Question: Working on an assignment requesting to calculate the value of 'y', if 'n' and 'x' are given,
Assignment:
Should the line:
'''
P=P*(F+i/2);
'''
be inside the 'else{ }'?!
The code:
'''
//Calculate the value of 'y';
#include<iostream>
using namespace std;
int main()
{
double y, P=1, F=1;
int x, n, i, j;
cout<<"The value of x=";
cin>>x;
cout<<"The value of n=";
cin>>n;
for(i=1;i<=n;i++)
{
if(i==2||i==3)
{
}
else
{
for(j=1;j<=(2*i-1);j++)
{
F=F*j;
}
}
P=P*(F+i/2);
}
y=pow((2*x+3),3)+P;
cout<<"The result for the value of y="<<y<<endl;
return 0;
}
'''
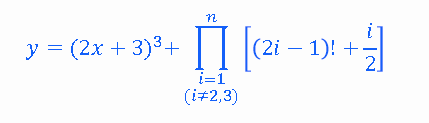
Answer: It should be inside the 'else' clause, after the 'for' cycle. Also, you have to reinitialize 'F' to '1' every time before computing the factorial. I would rewrite it this way:
'''
for(i=1;i<=n;i++)
{
if((i!=2) && (i!=3))
{
F = 1; // Don't forget this!
for(j=1;j<=(2*i-1);j++)
{
F=F*j;
}
P=P*(F+i/2.0); // Don't forget the 2.0 (or you'll get integer division)
}
}
'''